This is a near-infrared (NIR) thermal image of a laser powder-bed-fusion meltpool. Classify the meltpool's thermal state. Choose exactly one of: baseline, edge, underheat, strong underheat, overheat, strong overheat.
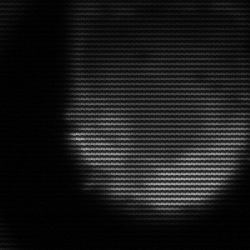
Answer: edge